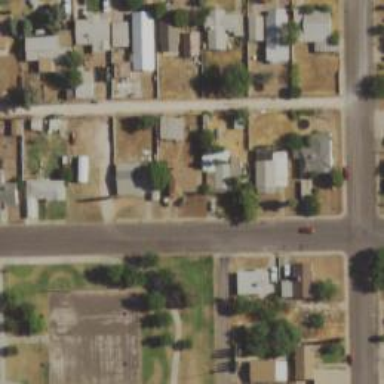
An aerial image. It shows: Alley classified as service road.